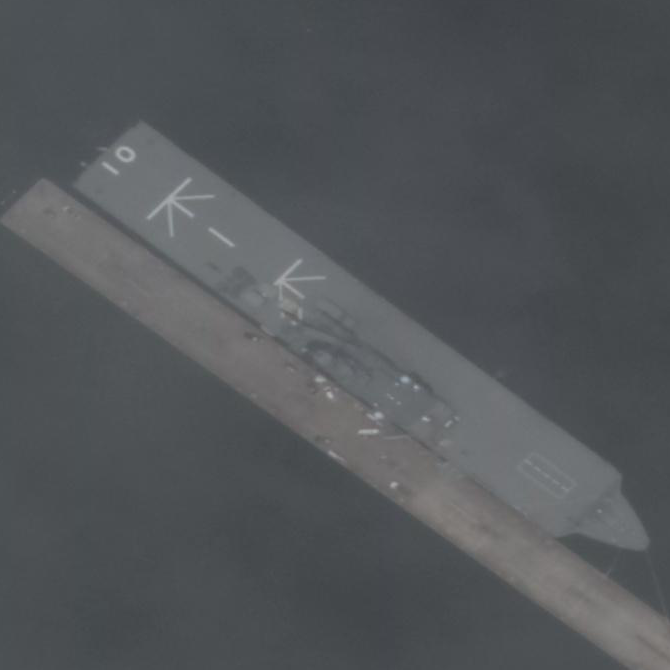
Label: assault